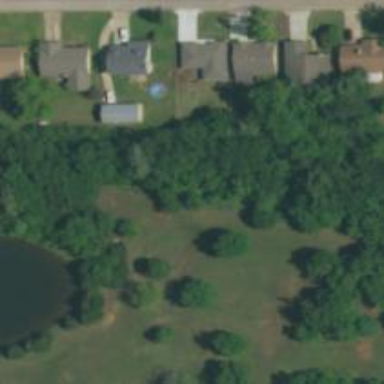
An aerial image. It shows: Disc golf tee.